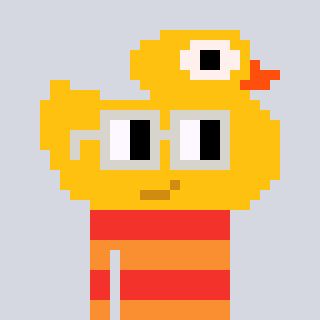
a pixel art character with square light gray glasses, a ducky-shaped head and a orange-colored body on a cool background